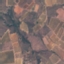
Land use / land cover class: PermanentCrop